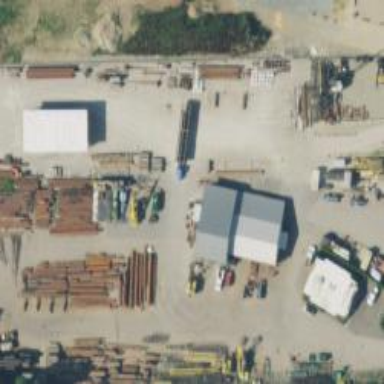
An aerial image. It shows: Industrial area with sawmill. The works are man-made structure.